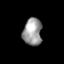
Tissue: skin
Cell type: Others
Senescence score: 0.7507
Nuclear area (px): 504
Mean DAPI intensity: 153.895